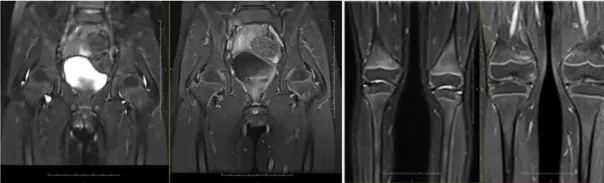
Imaging examination. (A) Plain and enhanced MRI scanning of the knee joints and hip joints showed that the synovium of bilateral knee and hip joints were slightly thickened and enhanced, with a small amount of effusion in joints.
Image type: radiology (mri)